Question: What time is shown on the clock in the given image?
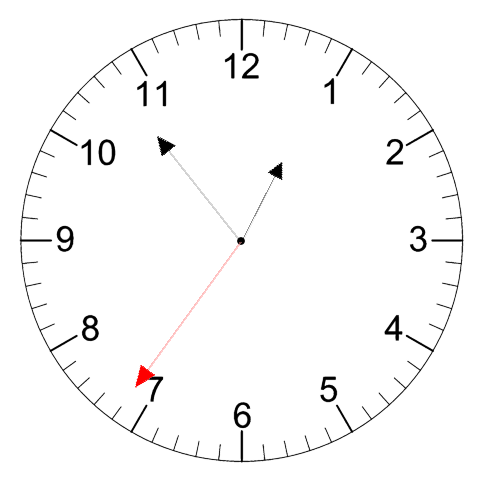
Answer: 12:53:36